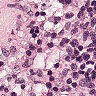
Metastatic tissue present: no